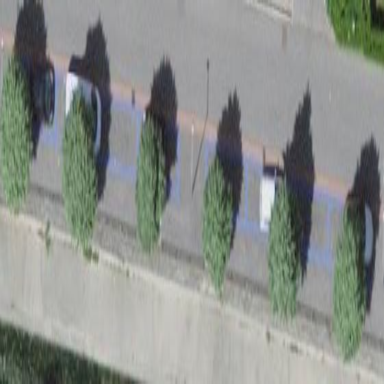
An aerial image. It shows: Parking area with asphalt surface.